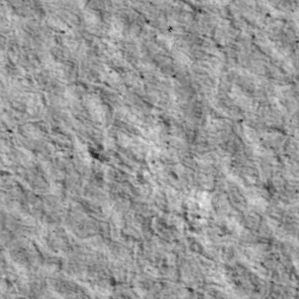
Label: non_frost